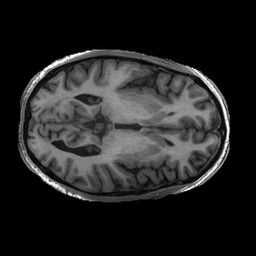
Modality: T1w
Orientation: axial
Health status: ill
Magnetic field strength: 3 T